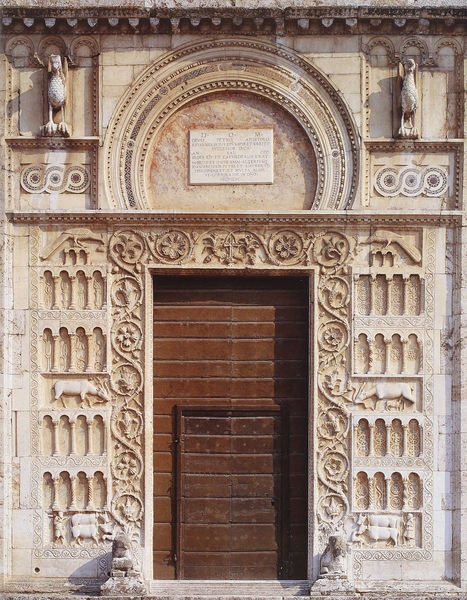
Titel: Fassadenreliefs, S. Pietro
Standort: Spoleto, S. Pietro (EU - I - Umbrien)
Schlagwörter: holz, säulen, tür, tiere, ornament, architektur, rahmen, stein, kreis, ranken, relief, bogen, fassade, mauer, türe, figuren, treppe, tafel, inschrift, ornamente, verzierung, tor, foto, eingang, palazzo, fries, portal, gesims, pforte, statuen, holztor, byzanz, hufeisenbogen, türsturz, türe tor